Interaction volume radius: 10 \u00c5
Interaction volume height: 25 \u00c5
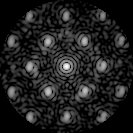
Disorder parameter: 0.3889